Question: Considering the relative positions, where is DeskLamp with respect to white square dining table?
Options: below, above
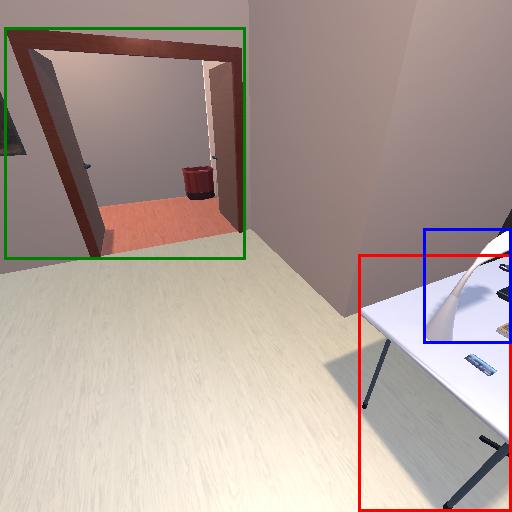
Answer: below